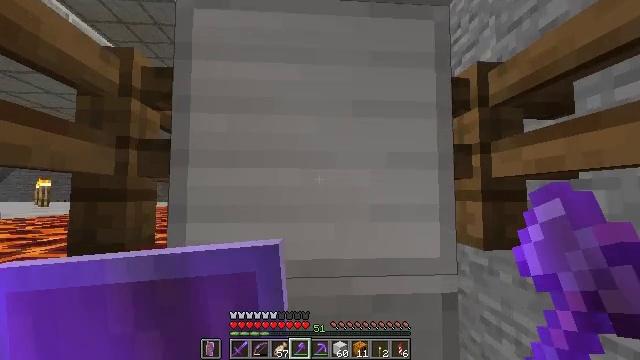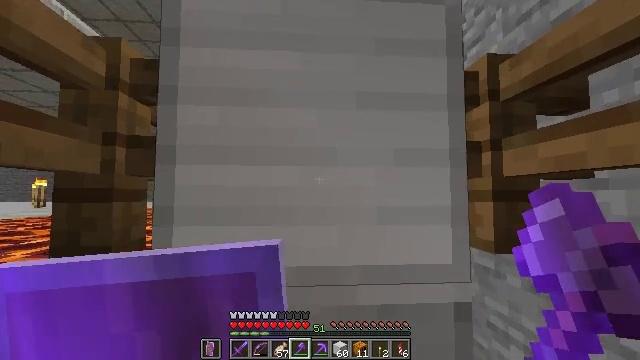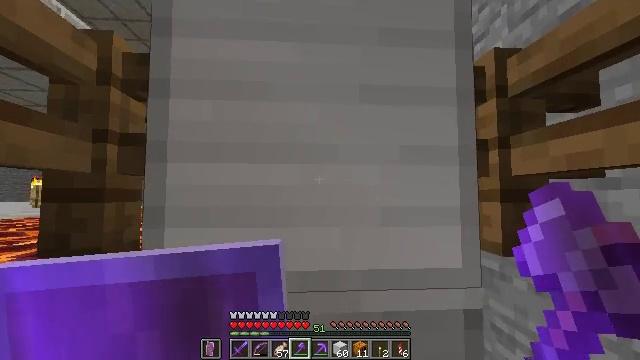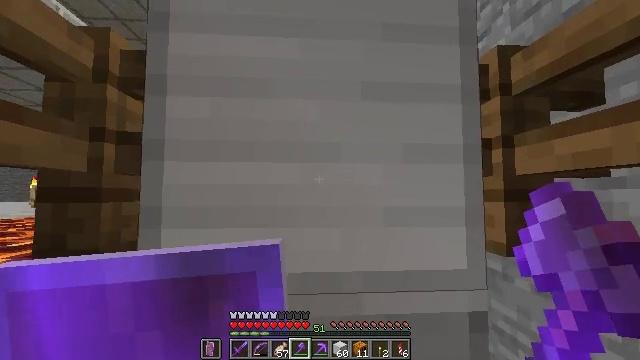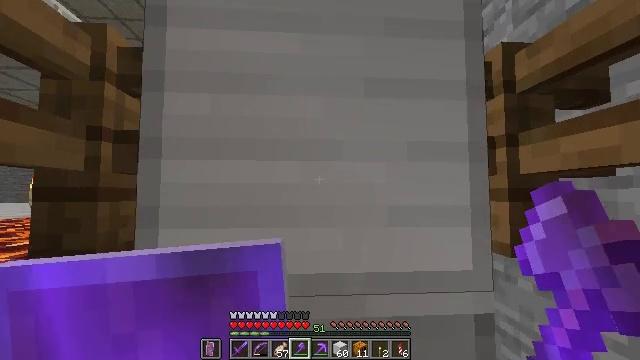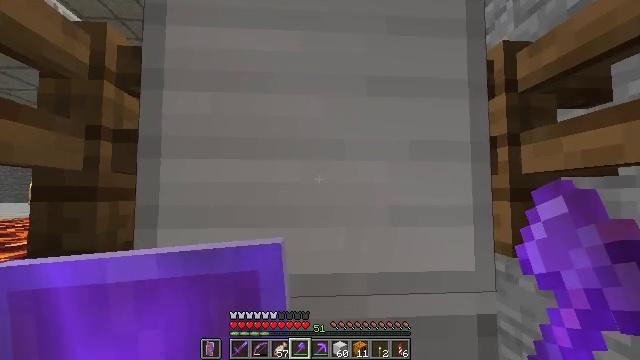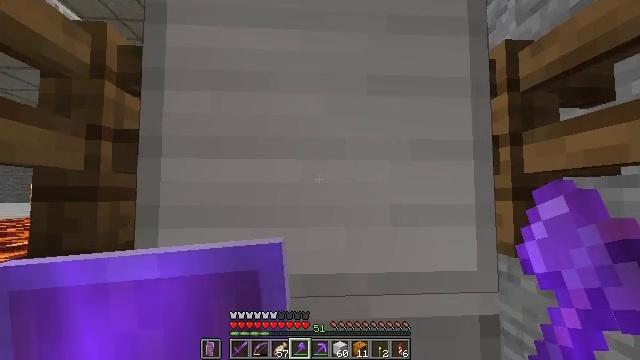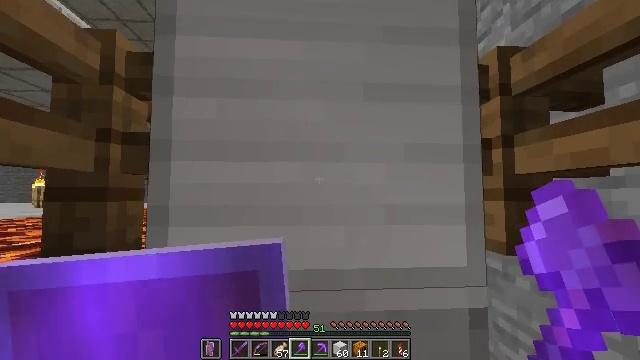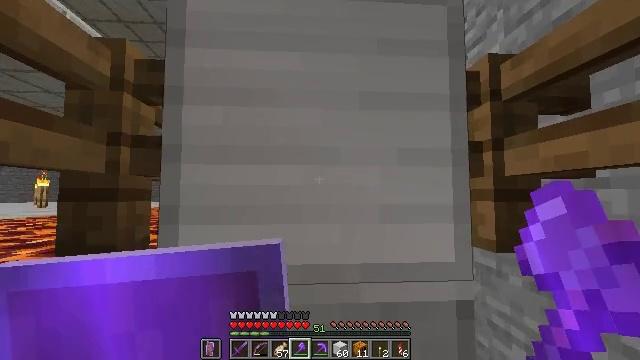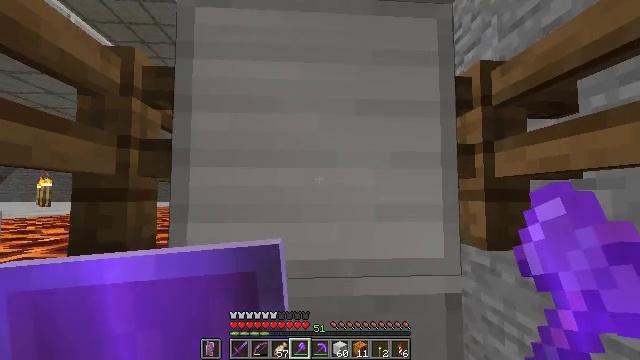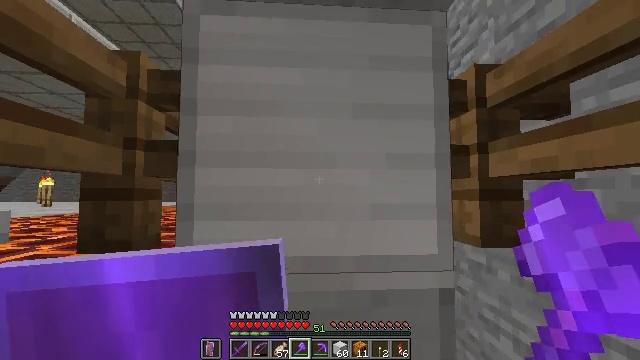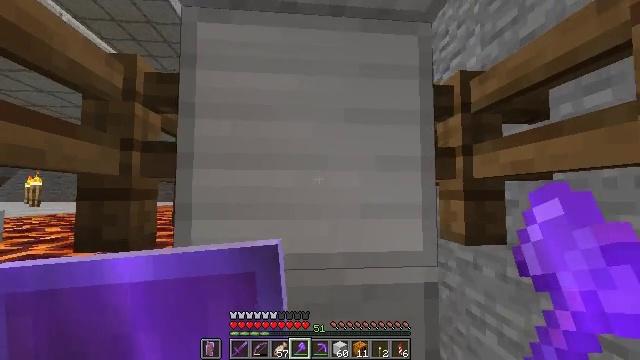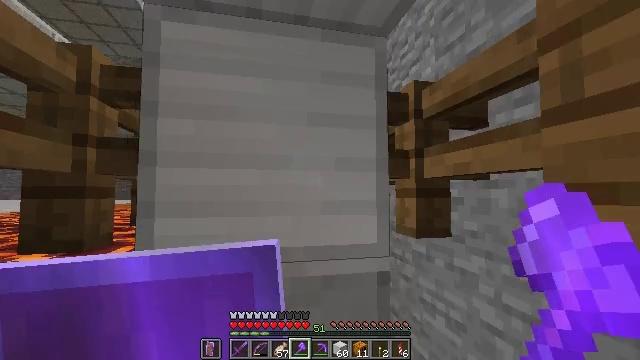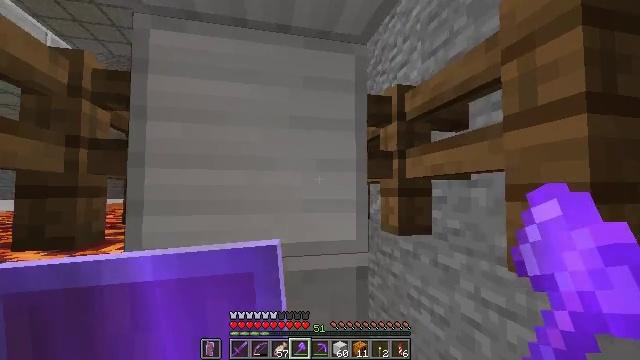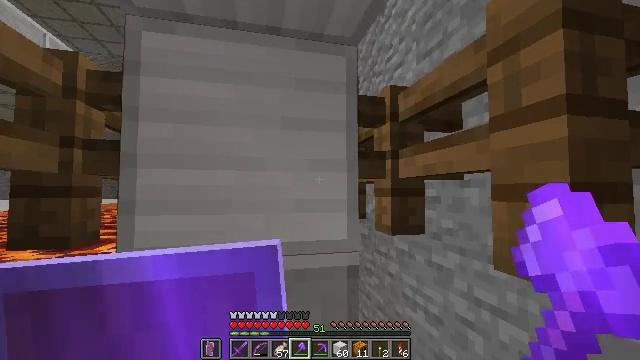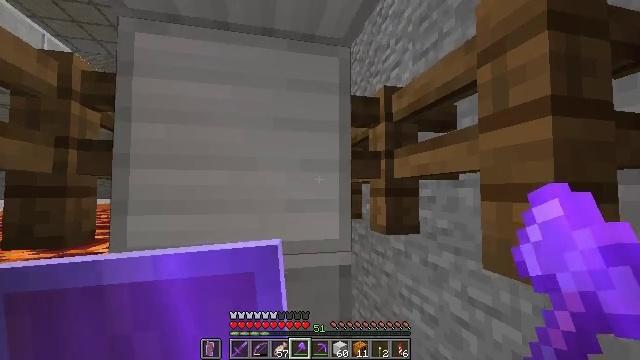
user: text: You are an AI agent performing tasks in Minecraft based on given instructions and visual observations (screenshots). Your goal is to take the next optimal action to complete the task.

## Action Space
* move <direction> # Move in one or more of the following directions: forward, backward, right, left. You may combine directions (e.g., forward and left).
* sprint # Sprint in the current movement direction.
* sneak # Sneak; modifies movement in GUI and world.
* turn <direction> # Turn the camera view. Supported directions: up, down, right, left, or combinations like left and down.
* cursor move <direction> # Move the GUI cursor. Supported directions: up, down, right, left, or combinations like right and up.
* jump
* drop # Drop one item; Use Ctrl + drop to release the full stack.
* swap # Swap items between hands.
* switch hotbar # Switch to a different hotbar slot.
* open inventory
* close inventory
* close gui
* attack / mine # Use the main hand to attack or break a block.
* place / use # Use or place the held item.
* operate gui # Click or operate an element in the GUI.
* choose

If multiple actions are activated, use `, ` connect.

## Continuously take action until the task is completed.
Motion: motion action
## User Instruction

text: Mine the spruce fence.
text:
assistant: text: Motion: move forward, sneak
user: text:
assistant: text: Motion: sneak
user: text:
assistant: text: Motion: sneak
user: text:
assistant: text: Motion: sneak
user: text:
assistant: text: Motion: sneak
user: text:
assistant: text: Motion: move back, sneak
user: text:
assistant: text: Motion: move back, sneak
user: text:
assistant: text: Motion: move back, sneak
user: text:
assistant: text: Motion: move back, sneak
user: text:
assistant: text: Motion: move back, sneak
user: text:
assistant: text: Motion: move back, sneak, turn right
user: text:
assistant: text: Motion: move back and move right, sneak, turn right
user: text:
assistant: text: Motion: move right, sneak
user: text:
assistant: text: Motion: move right, sneak
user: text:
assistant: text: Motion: move right, sneak
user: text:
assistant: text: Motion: sneak
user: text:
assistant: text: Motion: sneak
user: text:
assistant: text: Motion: sneak
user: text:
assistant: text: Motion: sneak
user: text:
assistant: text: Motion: sneak
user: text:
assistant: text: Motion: sneak
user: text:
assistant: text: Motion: sneak
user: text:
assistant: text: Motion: sneak
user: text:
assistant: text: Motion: sneak
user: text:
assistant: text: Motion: sneak
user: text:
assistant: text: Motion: sneak
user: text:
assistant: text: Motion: sneak
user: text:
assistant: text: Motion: sneak
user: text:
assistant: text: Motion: sneak
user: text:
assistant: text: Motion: sneak